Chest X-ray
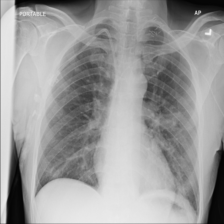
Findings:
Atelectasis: negative
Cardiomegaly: negative
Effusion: negative
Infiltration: negative
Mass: positive
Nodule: positive
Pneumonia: negative
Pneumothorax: negative
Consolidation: negative
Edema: negative
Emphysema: negative
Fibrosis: negative
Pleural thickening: negative
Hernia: negative